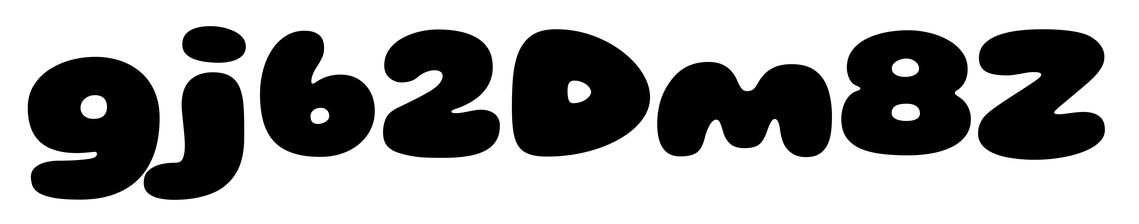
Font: Gluten_Black